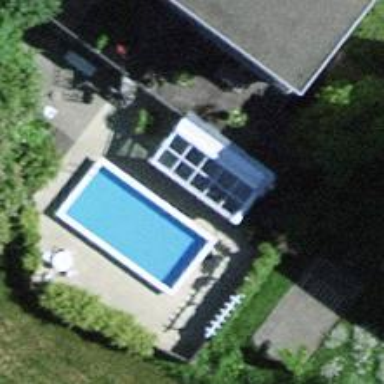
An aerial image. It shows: Swimming pool located in leisure land.